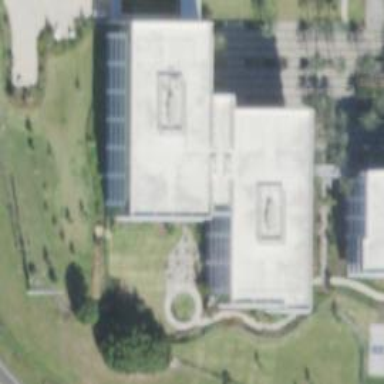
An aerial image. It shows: Bank building.